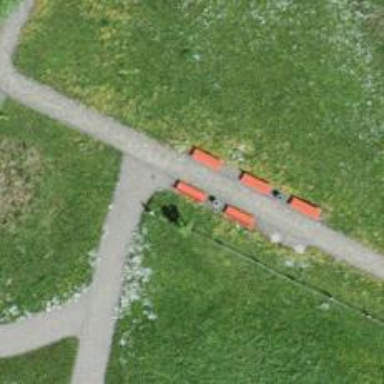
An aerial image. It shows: Bench.